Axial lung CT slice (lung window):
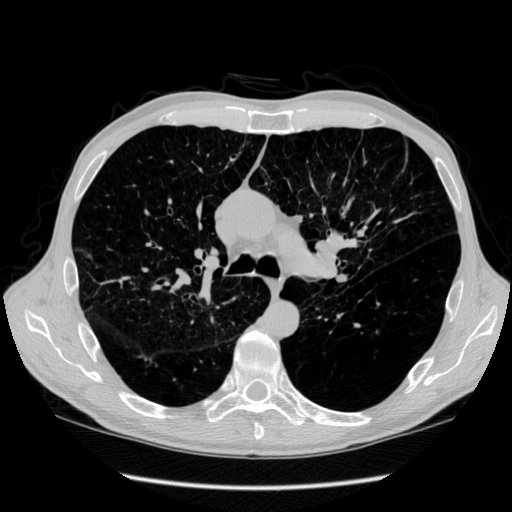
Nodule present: no